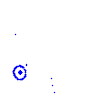
Particle: kaon